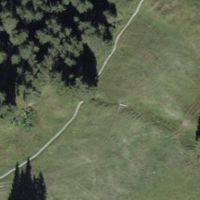
EUNIS habitat code: 23
Species observed at this site:
Arnica montana
Pinguicula vulgaris